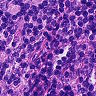
Metastatic tissue present: no